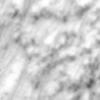
Label: no_change